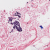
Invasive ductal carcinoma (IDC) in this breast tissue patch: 0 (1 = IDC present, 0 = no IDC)